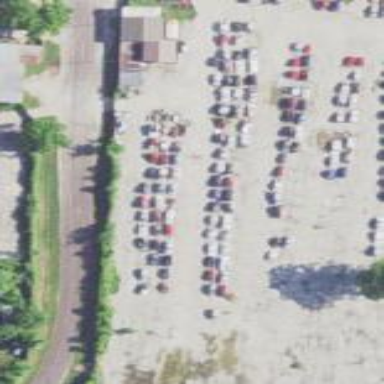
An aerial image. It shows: Scrap yard located in industrial area.